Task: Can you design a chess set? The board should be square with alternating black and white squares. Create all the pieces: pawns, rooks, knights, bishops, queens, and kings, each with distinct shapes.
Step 2387:
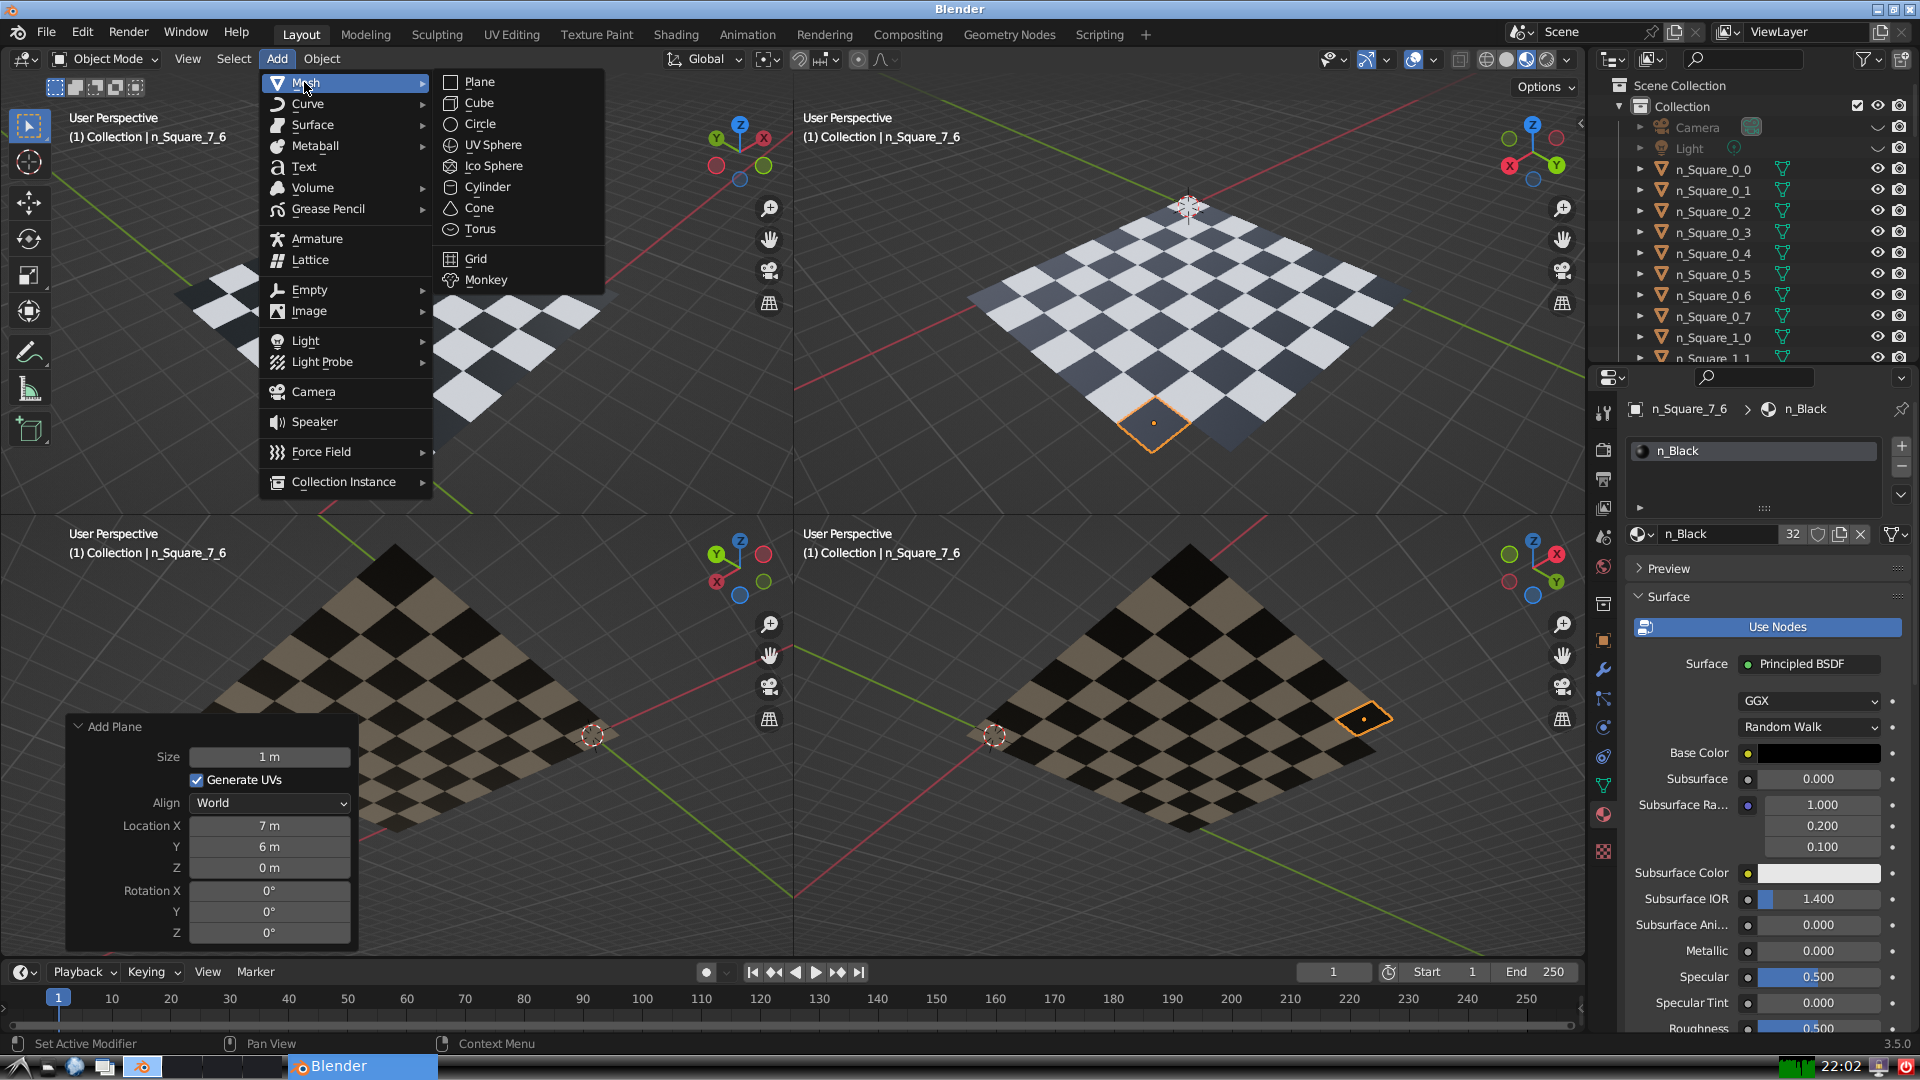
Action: {"mouse_move": [499, 79]}